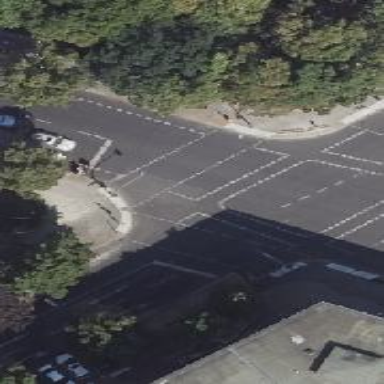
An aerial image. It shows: Tertiary road with asphalt surface. There is separate sidewalk and cycle lane on both sides of the road.